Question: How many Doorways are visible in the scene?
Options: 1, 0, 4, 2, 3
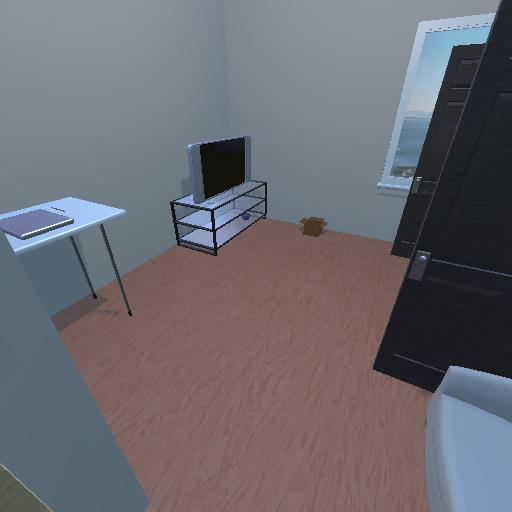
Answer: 1